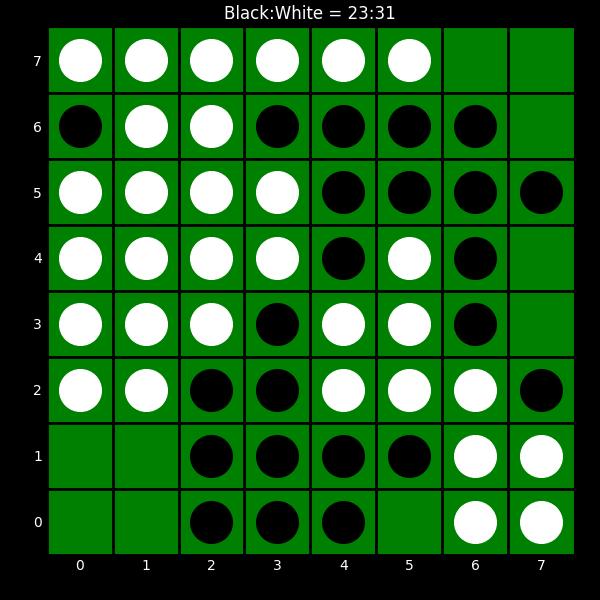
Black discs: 23
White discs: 31